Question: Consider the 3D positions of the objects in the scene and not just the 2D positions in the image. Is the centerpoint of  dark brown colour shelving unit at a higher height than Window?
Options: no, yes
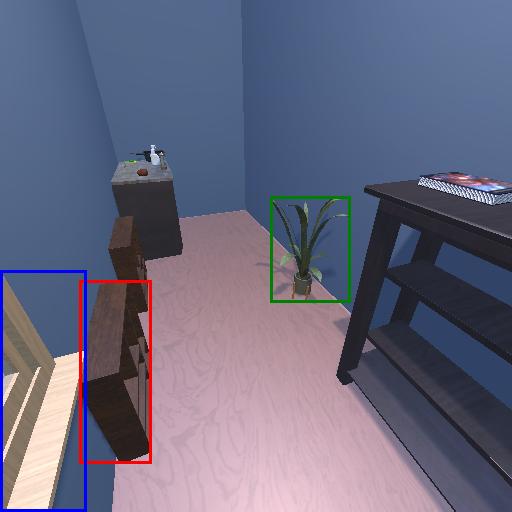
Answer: no